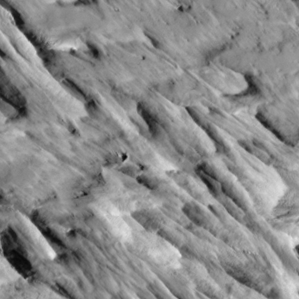
Label: non_frost